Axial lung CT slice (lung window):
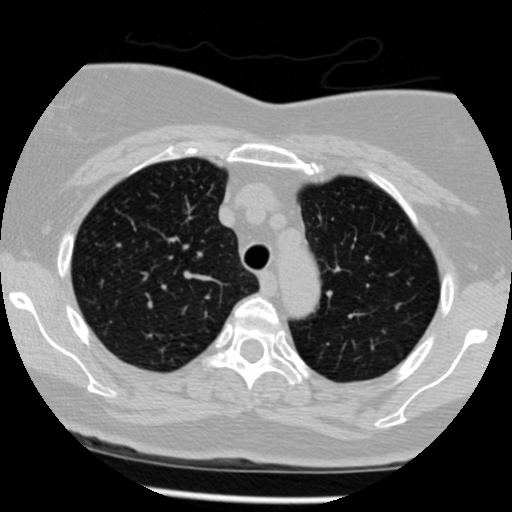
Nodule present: no